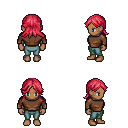
a pixel art fantasy rpg character, female body template, human, dark skin, brown long-sleeve shirt, teal pants, ruby red loose hair, four views (front, back, left, right), 2x2 character sprite sheet, small pixel art, hard edges, no anti-aliasing